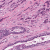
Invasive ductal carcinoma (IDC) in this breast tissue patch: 1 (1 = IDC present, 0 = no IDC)